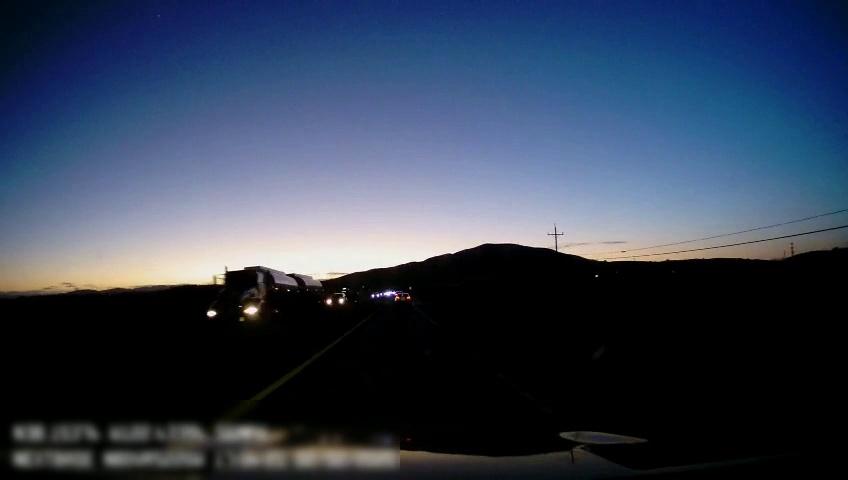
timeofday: Dusk/Dawn/Twilight
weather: Other
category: Drivable Space
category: Vehicles | Truck
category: Vehicles | SUV
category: Vehicles | Car
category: Vehicles | Car
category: Lanes | Current Lane
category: Lanes | Current Lane